Question: I want to upload file in azure blob storage and retrieve that file in my own application.
My Code:
'''
protected void btnUploadtoCloud_Click(object sender, EventArgs e)
{
UploadFile();
}
public string UploadFile()
{
CloudStorageAccount storageAccount = CloudStorageAccount.Parse(RoleEnvironment.GetConfigurationSettingValue("Microsoft.WindowsAzure.Plugins.Diagnostics.ConnectionString"));
CloudBlobClient blobClient = storageAccount.CreateCloudBlobClient();
CloudBlobContainer blobContainer = blobClient.GetContainerReference("vest");
blobContainer.CreateIfNotExist();
BlobContainerPermissions containerPermissions = new BlobContainerPermissions();
containerPermissions.PublicAccess = BlobContainerPublicAccessType.Container;
blobContainer.SetPermissions(containerPermissions);
CloudBlob blobText = blobContainer.GetBlobReference(fupPicture.FileName);
blobText.Properties.ContentType = fupPicture.PostedFile.ContentType;
string blobURL = blobText.Uri.ToString();
blobText.UploadFromStream(fupPicture.FileContent);
imgTest.ImageUrl = blobURL;
return blobURL;
}
'''
But my problem is first line of UploadFile.I include image because I want to show my ref dll too.
 .
Why error in 'RoleEnvironment'. May i missing some thing to include.
Note : I have window azure account and I deploy other sites easily.
After Gaurav suggestion I try :
'''
string cnn = "<add name="testconnectionstring" DefaultEndpointsProtocol="http;AccountName=mystorage;AccountKey=A9Jlajksdh69szut9zOfsxWMD/qLaP3Gy6ID9mIarNmCDasdhlyNlAR9wV0NGjqJUZeM4x6x5bTumLv+1nC51clHDl5GTYYPA==" + " />";
CloudStorageAccount storageAccount = CloudStorageAccount.Parse(cnn);
'''
but unable to work I got error invalid combination.
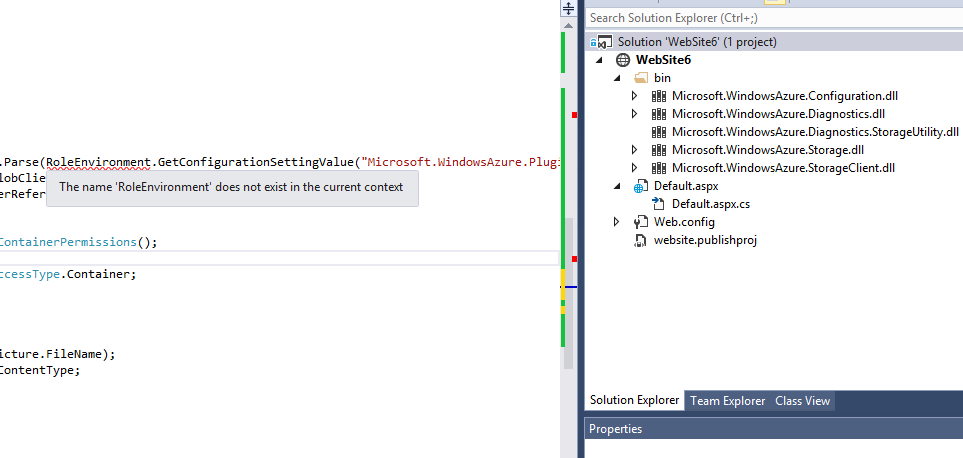
Answer: The reason you're getting this error is because 'RoleEnvironment' is only available when your code is running in context of a Cloud Service (Web Role) either in local compute emulator or in cloud.
Since it is a web application and I am guessing that you will be deploying it in an Azure Website, you can simply use 'AppSettingsReader' to read from Web.Config file. Something like:
'''
var rdr = new AppSettingsReader();
string connectionString = (string) rdr.GetValue("Microsoft.WindowsAzure.Plugins.Diagnostics.ConnectionString", typeof(String));
CloudStorageAccount storageAccount = CloudStorageAccount.Parse(connectionString);
'''
If your application is connecting to a cloud storage account, your connection string would look something like:
> DefaultEndpointsProtocol=https;AccountName=your-account-name;AccountKey=your-account-key
For connecting to local storage emulator, your connection string would look like:
> UseDevelopmentStorage=true